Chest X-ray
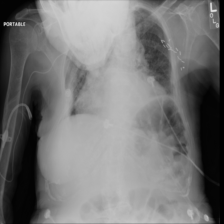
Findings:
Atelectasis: negative
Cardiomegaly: negative
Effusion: negative
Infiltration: negative
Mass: negative
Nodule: negative
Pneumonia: negative
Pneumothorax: negative
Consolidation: negative
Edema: negative
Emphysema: negative
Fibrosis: negative
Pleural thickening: negative
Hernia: negative